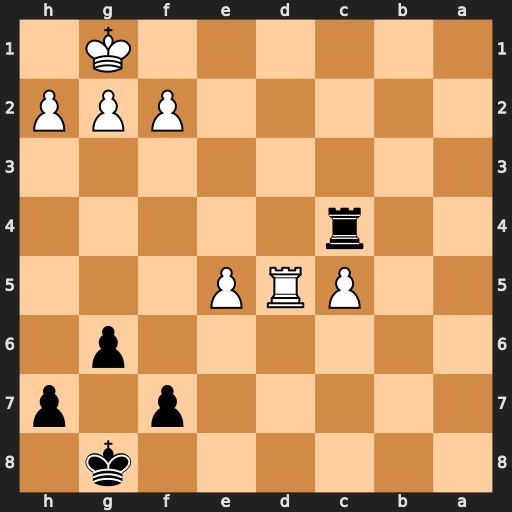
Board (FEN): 6k1/5p1p/6p1/2PRP3/2r5/8/5PPP/6K1
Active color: b
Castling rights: -
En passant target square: -
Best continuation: Rc1+ Rd1 Rxd1#